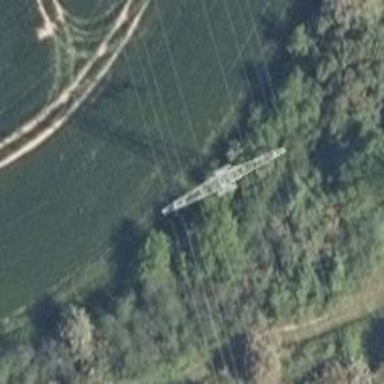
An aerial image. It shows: Power tower.